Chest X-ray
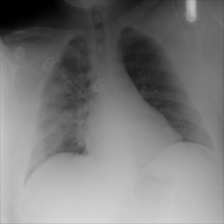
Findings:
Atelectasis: negative
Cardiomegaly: negative
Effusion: negative
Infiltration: positive
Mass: negative
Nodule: negative
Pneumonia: positive
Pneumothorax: negative
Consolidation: negative
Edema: negative
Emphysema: negative
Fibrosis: negative
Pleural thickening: negative
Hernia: negative